Question: I'm trying to add a button to my window in pyplot, did like the example given in the documentation of matplotlib.widgets, I can't post the hole code (restriction of SO), but I think the problem is with the headers
'''
import matplotlib
import numpy as np
matplotlib.use('TkAgg')
from matplotlib.backends.backend_tkagg import FigureCanvasTkAgg, NavigationToolbar2TkAgg
import matplotlib.pyplot as plt
from matplotlib.widgets import Slider, RadioButtons, Button
import time
import random
import sys
from tkinter import *
import matplotlib.animation as animation
import matplotlib.pyplot as plt
'''
and the button is instantiated like this :
'''
class Index(object):
ind = 0
def next(self, event):
self.ind += 1
print("just pressed next")
callback = Index()
axprev = plt.axes([0.7, 0.05, 0.1, 0.075])
axnext = plt.axes([0.81, 0.05, 0.1, 0.075])
bnext = Button(axnext, 'Next')
bnext.on_clicked(callback.next)
bprev = Button(axprev, 'Previous')
bprev.on_clicked(callback.next)
'''
When I run the code, I get the following error :

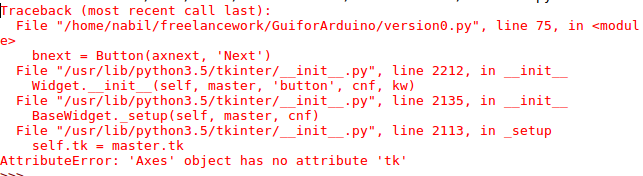
Answer: This is because tkinter also has a "Button" class, and your wildcard import ('from tkinter import *') overwrote the Button you wanted with tkinter's Button. This is a classic example of why you should never use wildcard imports. Use 'import tkinter as tk' instead.